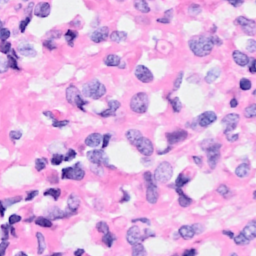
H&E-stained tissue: Breast